Aerial crown-view tile of a tropical tree (Barro Colorado Island, Panama), acquired 20250217:
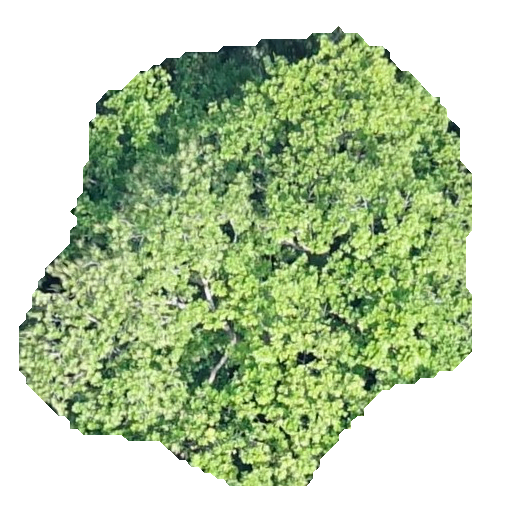
Species: Anacardium excelsum
GBIF accepted scientific name: Anacardium excelsum
Crown area: 222.492 m²